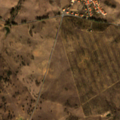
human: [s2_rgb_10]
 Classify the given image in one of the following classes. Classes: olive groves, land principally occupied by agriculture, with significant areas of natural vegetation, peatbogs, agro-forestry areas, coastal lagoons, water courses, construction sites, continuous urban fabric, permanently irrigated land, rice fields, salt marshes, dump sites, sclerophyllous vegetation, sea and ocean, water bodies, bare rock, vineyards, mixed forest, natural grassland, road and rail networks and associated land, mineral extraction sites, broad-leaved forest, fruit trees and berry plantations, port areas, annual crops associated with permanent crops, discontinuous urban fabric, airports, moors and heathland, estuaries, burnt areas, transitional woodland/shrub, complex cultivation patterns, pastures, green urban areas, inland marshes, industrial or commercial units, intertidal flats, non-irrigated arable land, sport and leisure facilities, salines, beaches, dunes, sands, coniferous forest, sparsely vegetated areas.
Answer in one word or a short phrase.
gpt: non-irrigated arable land, pastures, complex cultivation patterns, agro-forestry areas, transitional woodland/shrub